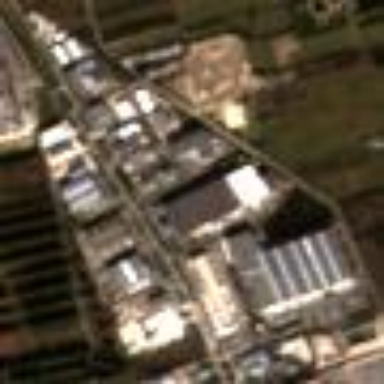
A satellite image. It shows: Industrial area focused on logistics.